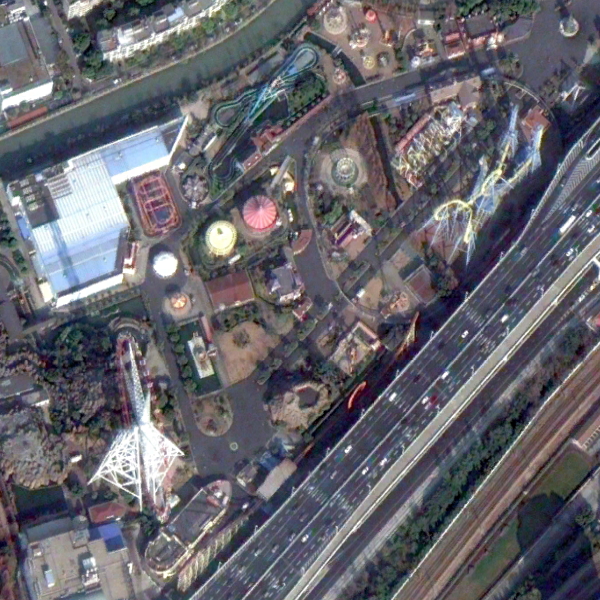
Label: Park